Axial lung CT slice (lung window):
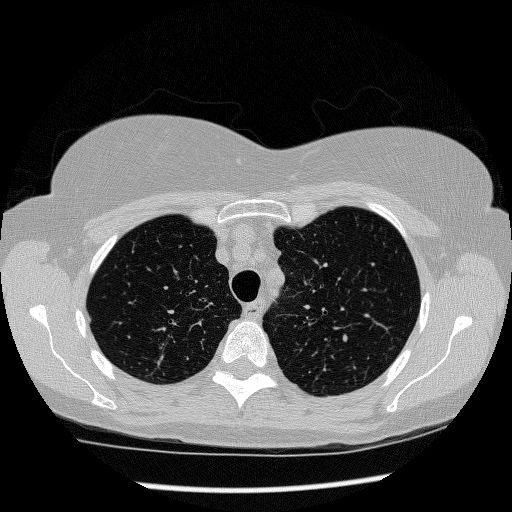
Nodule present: no